Field crop: maize
Growth stage: 1
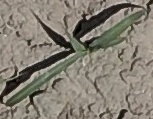
Species: sorghum